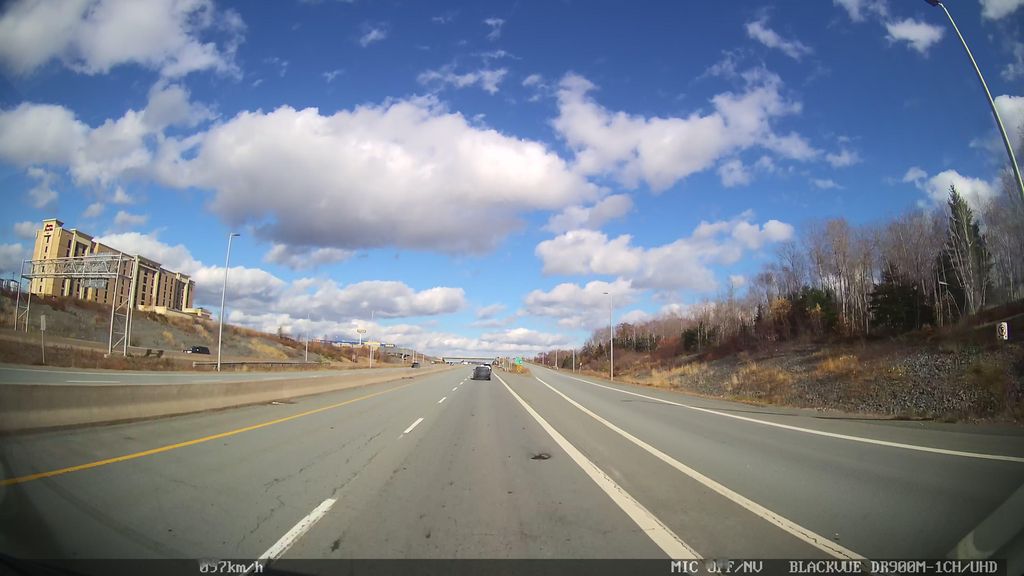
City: halifax